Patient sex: M
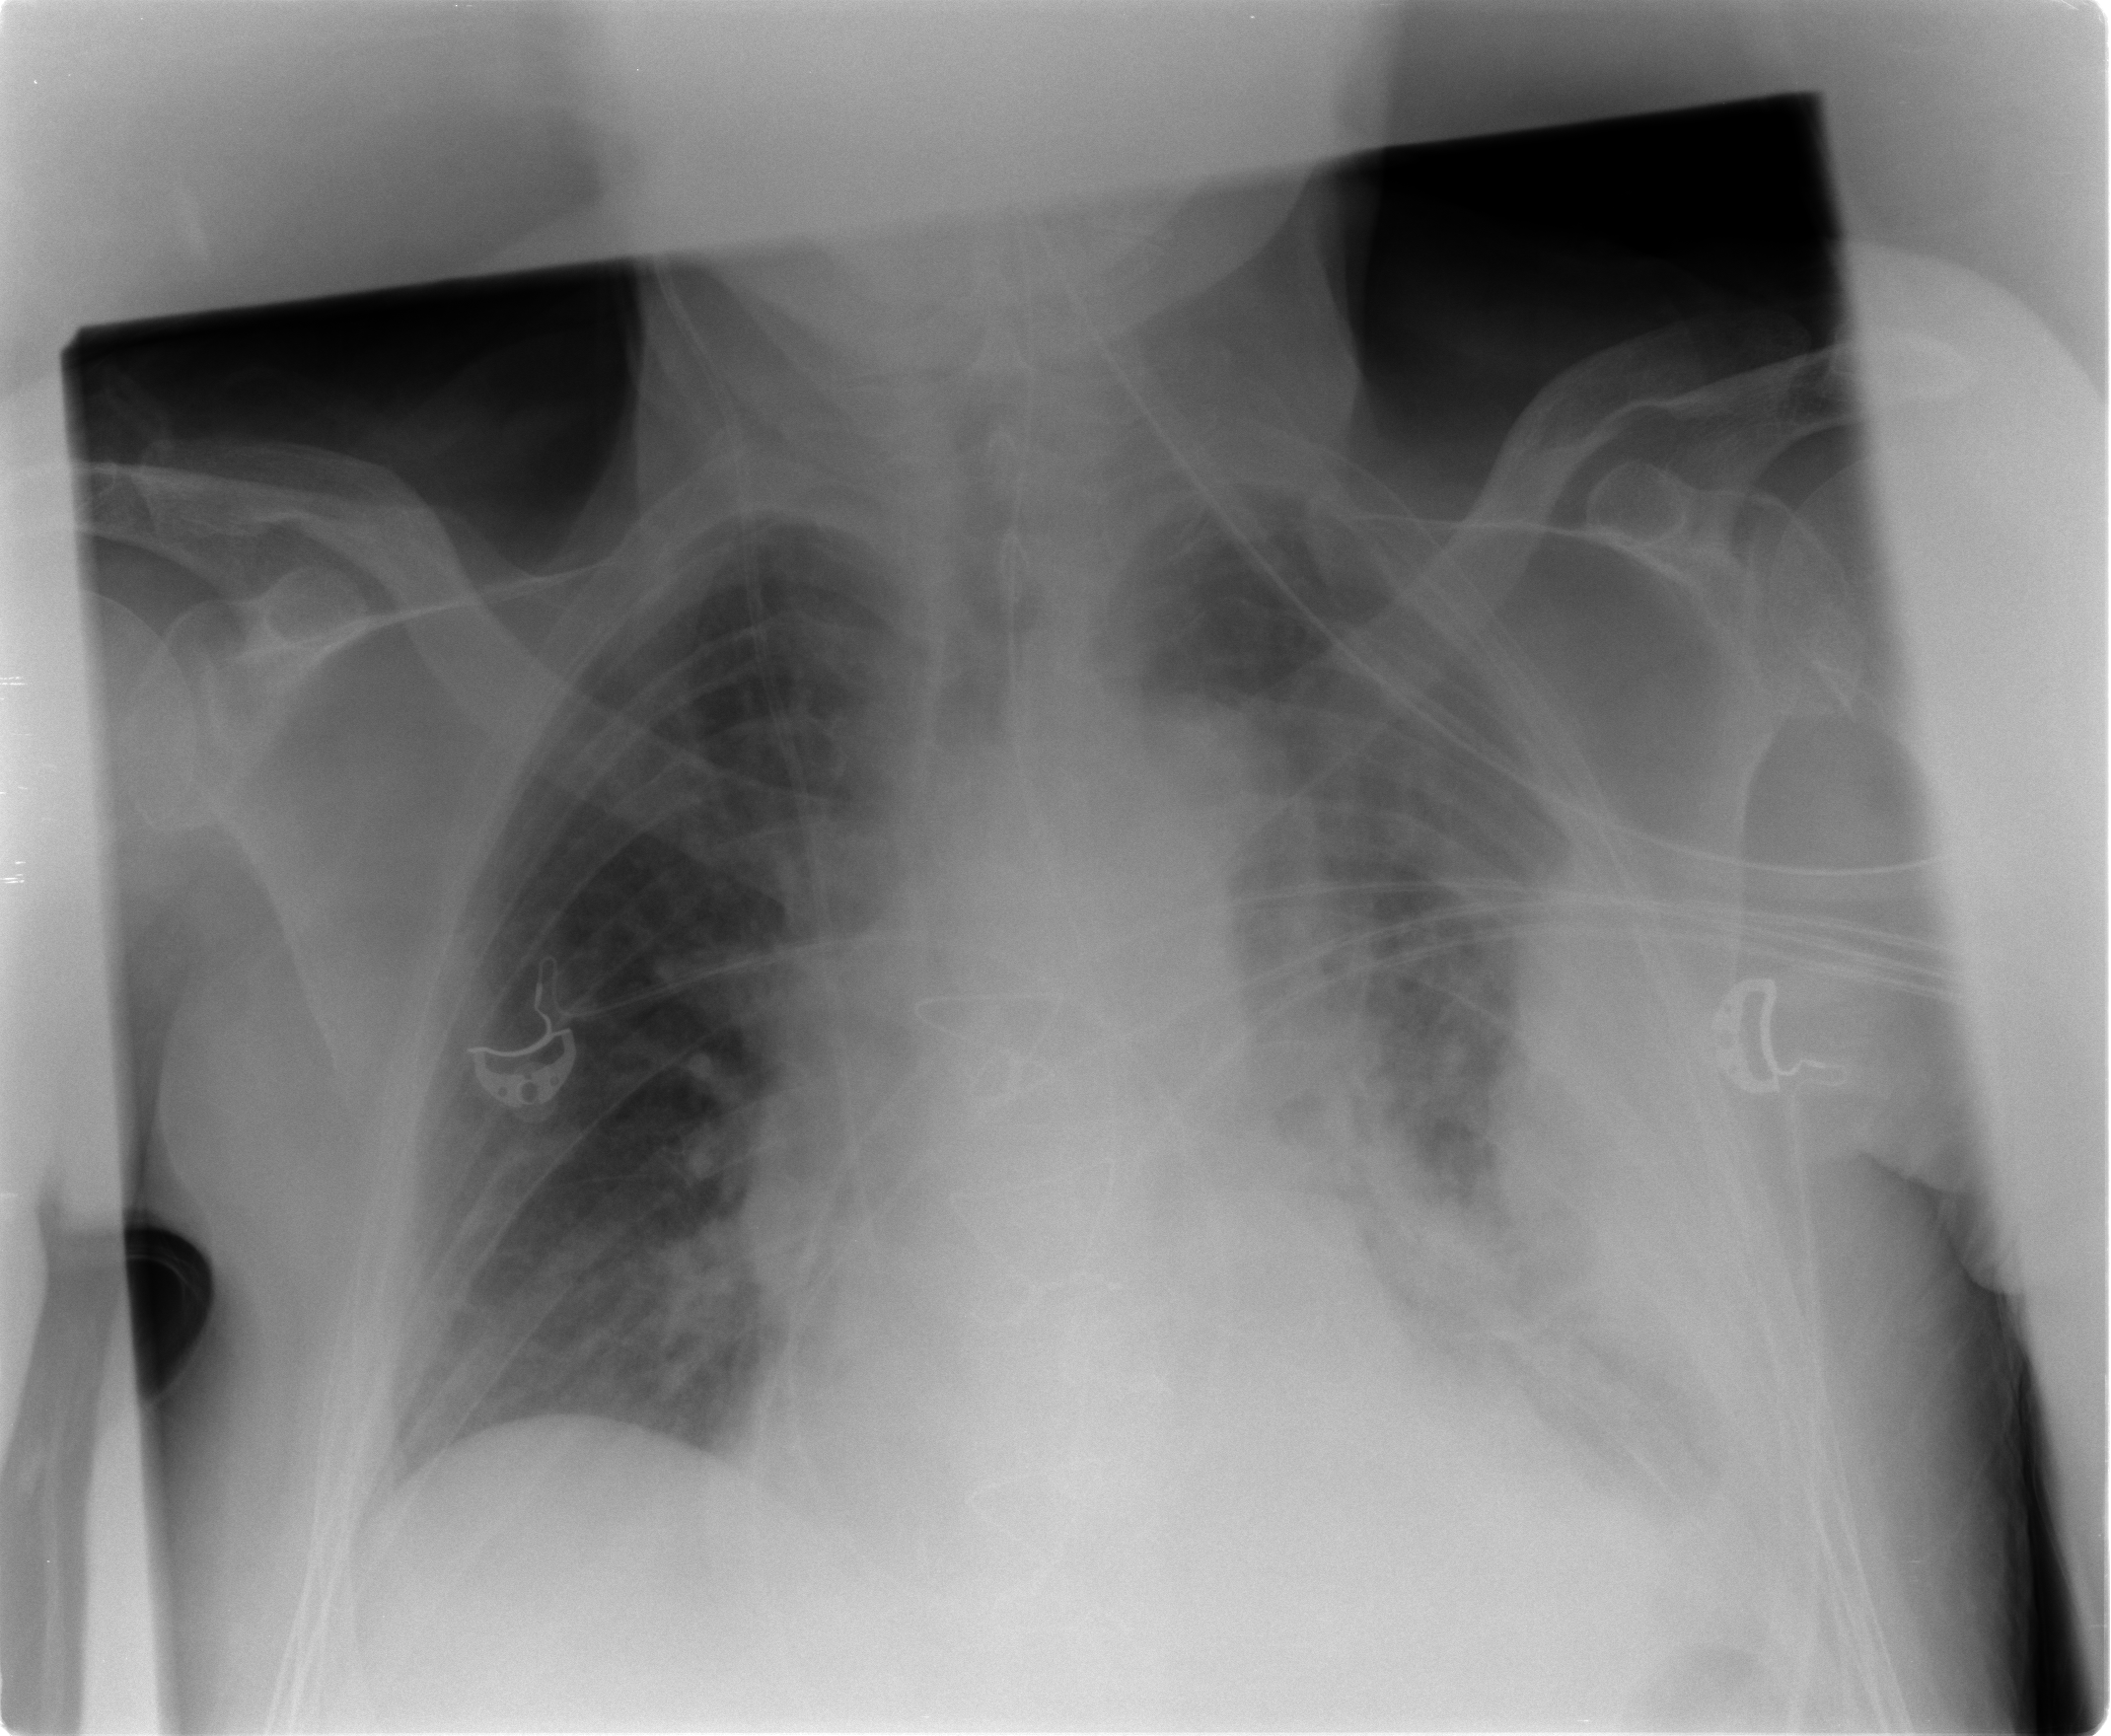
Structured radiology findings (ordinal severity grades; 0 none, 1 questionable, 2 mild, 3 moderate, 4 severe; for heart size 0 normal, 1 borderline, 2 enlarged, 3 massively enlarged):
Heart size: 0
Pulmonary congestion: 2
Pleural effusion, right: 0
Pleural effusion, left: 2
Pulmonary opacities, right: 0
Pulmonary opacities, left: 3
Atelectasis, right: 0
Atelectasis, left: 2